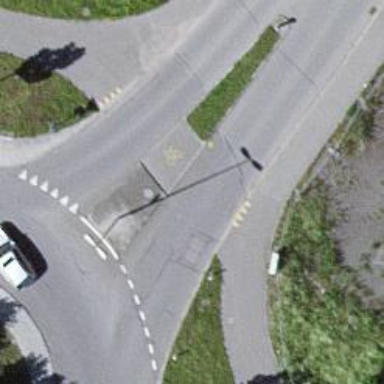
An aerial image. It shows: Unmarked crossing with pedestrian island.